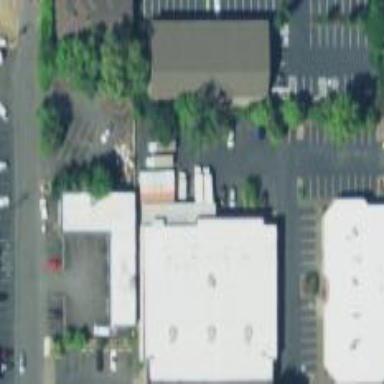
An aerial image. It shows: Building with furniture shop.